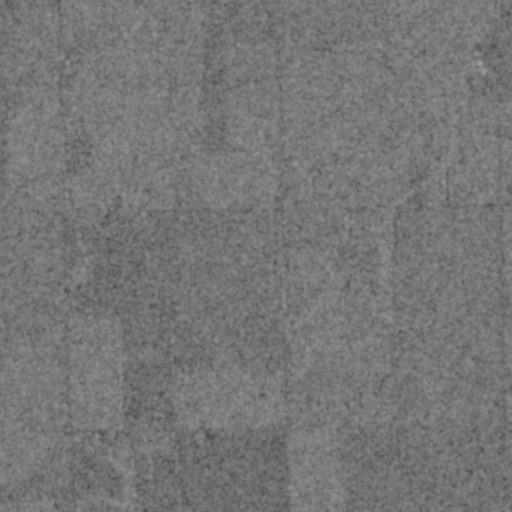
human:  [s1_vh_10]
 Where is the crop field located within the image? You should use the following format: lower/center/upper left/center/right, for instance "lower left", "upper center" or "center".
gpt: The crop field is located in the lower right of the image.
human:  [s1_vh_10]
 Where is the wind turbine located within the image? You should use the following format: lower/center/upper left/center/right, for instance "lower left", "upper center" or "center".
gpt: The wind turbine is located in the lower left of the image.
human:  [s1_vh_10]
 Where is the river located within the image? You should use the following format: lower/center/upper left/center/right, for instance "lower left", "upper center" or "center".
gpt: The river is located in the lower of the image.
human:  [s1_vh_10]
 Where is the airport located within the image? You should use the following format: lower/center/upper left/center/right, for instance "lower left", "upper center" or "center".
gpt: There is no airport in the image.

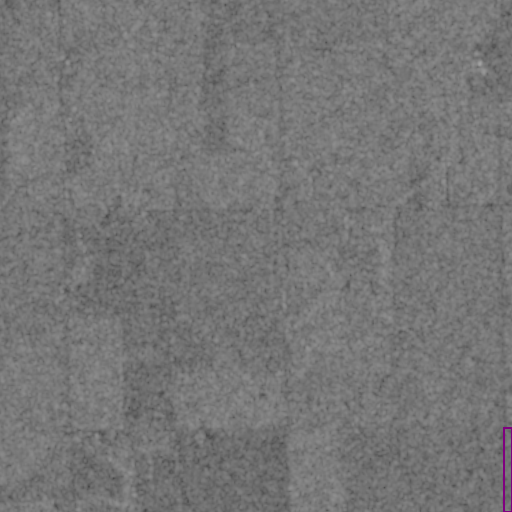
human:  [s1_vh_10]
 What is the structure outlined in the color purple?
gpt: The structure outlined in purple is a crop field.
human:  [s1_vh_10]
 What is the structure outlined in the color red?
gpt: There is no red outline.